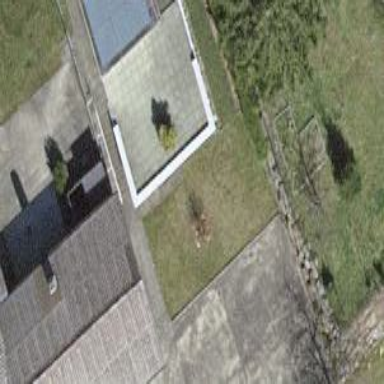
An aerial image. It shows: Shed building.